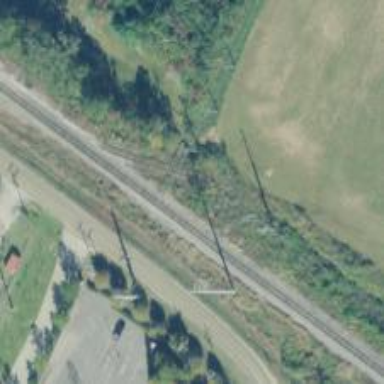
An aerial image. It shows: Disused railway spur line.